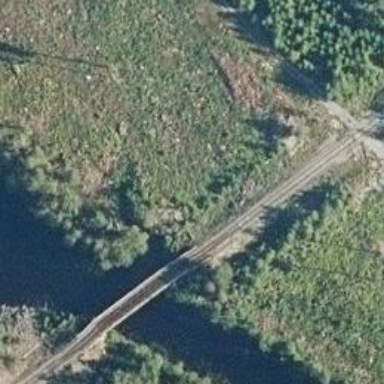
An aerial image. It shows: Continuous rail bridge crossing over railway track.